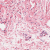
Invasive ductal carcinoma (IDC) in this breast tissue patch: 0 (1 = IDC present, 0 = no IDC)